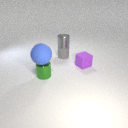
small purple rubber cube behind small green metal cylinder